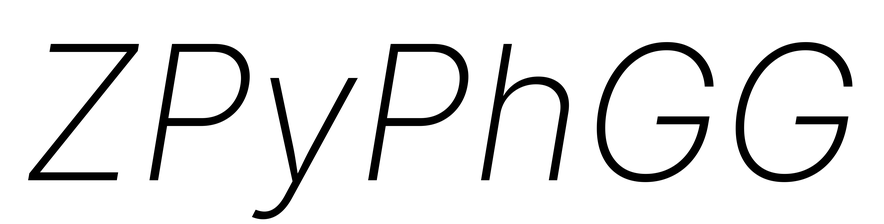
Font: Inter-Italic_ExtraLight_Italic